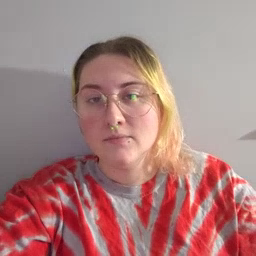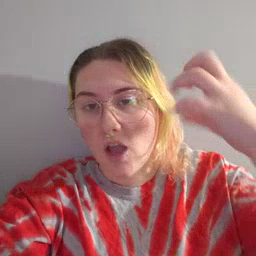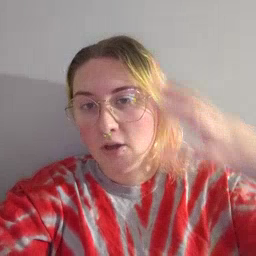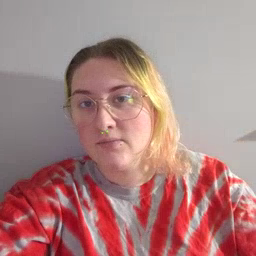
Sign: shower